Field crop: maize
Growth stage: 2
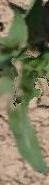
Species: maize